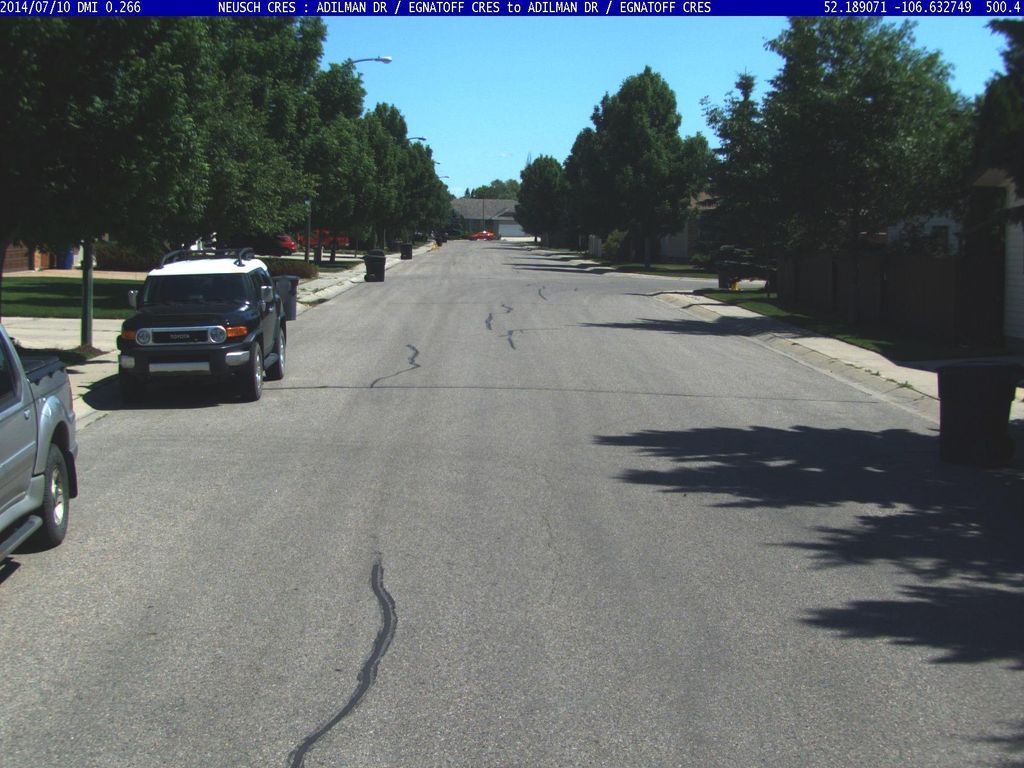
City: saskatoon